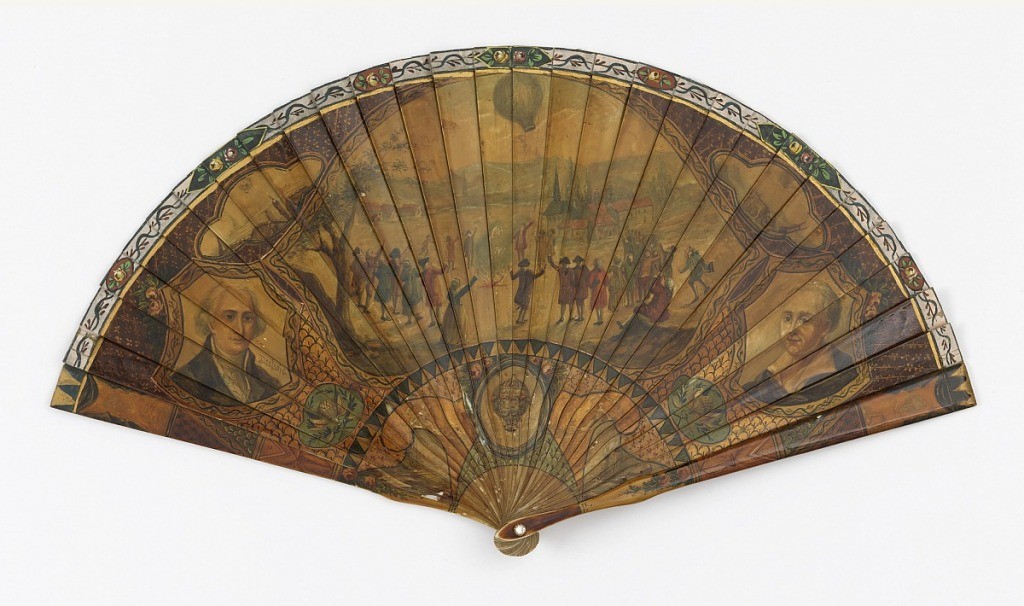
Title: Brisé fan
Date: late 19th century
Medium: Painted ivory sticks, silk ribbon, tortoise shell on guards, rivet set with a stone
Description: Brisé fan. Ivory sticks painted to resemble vernis martin. Obverse: central scene of balloon ascent with cartouches enclosing four smaller scenes of balloon in flight and two portraits. Reverse: balloon over landscape. Rivet is set with a clear faceted stone. Tortoise shell on guards.